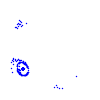
Particle: proton